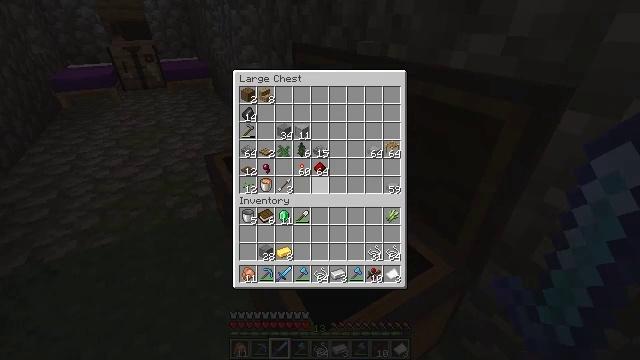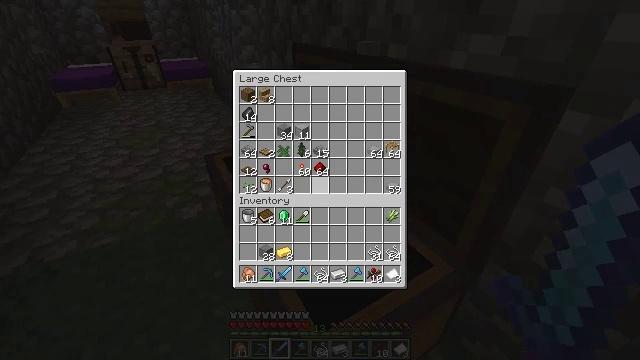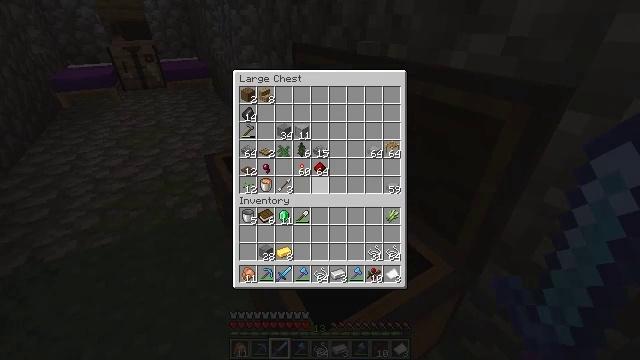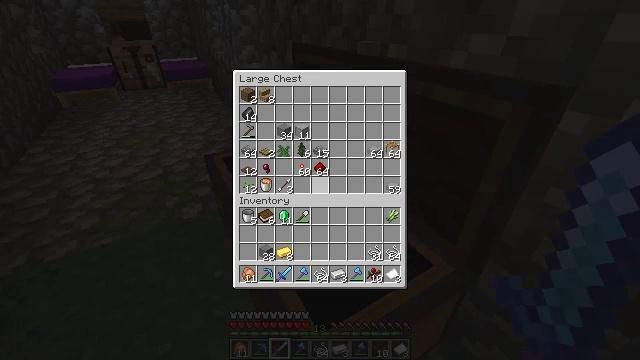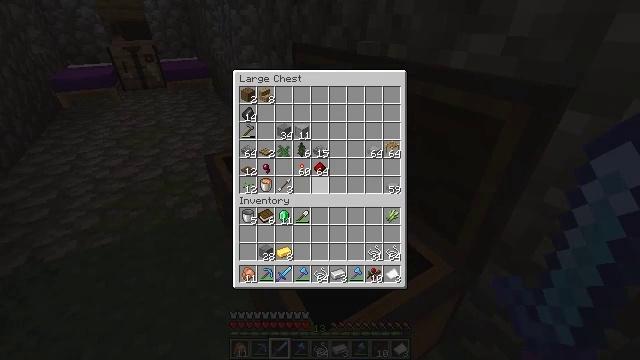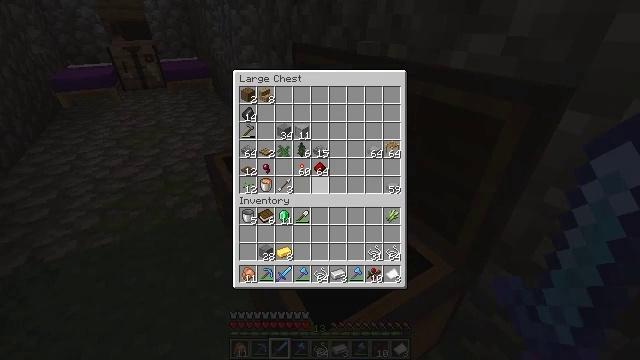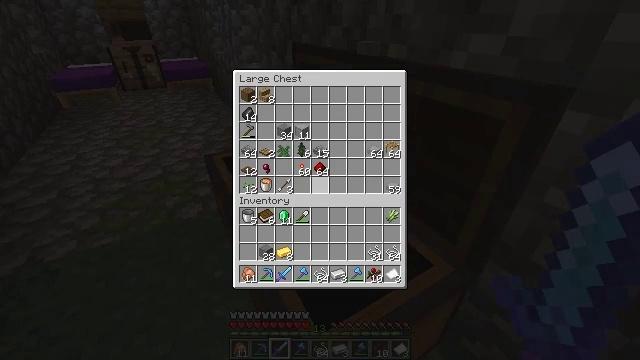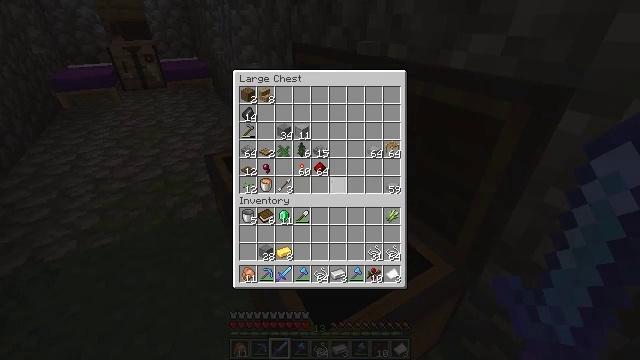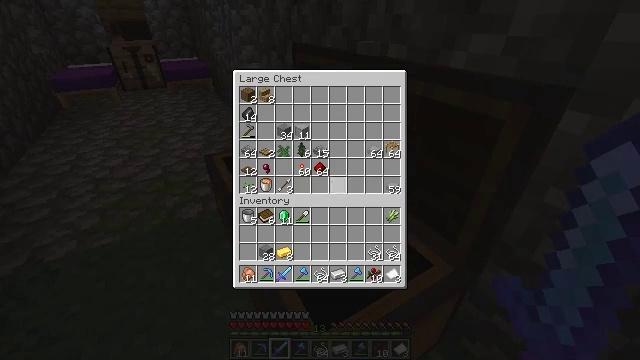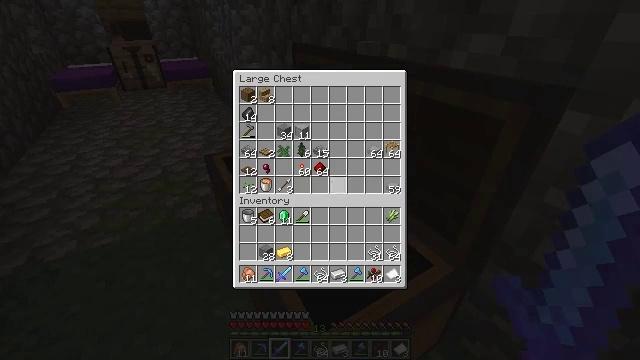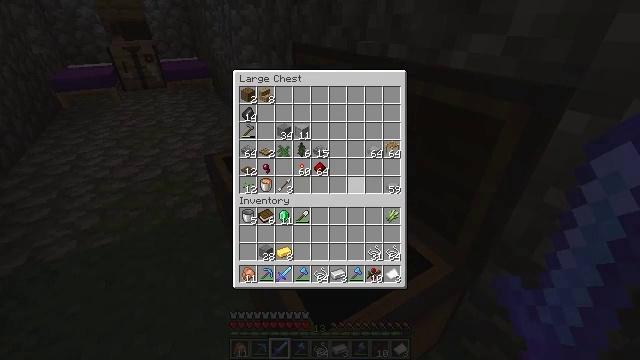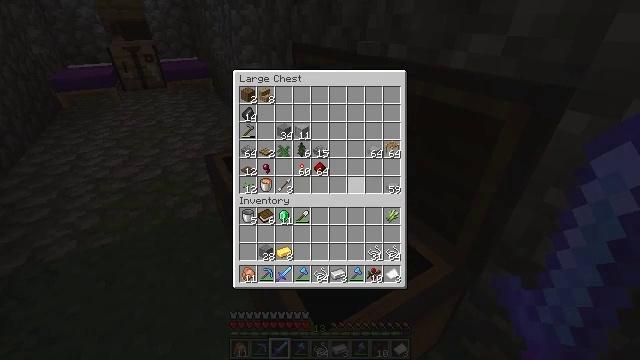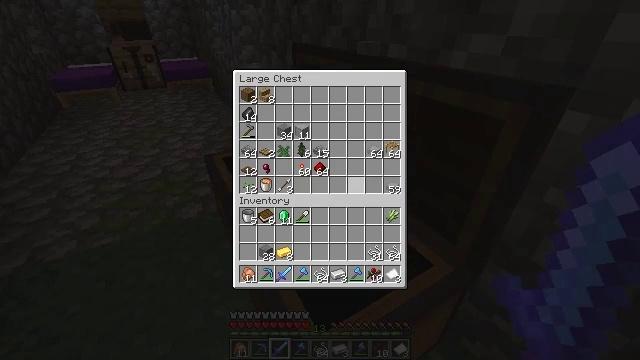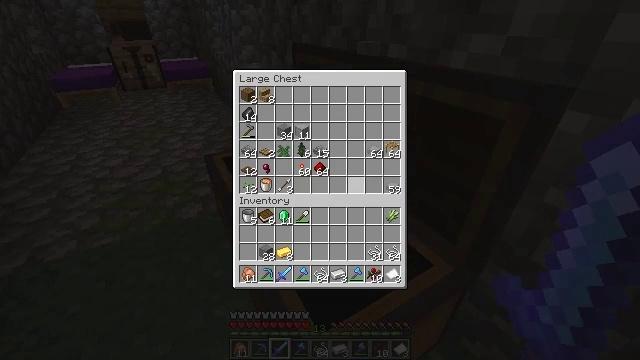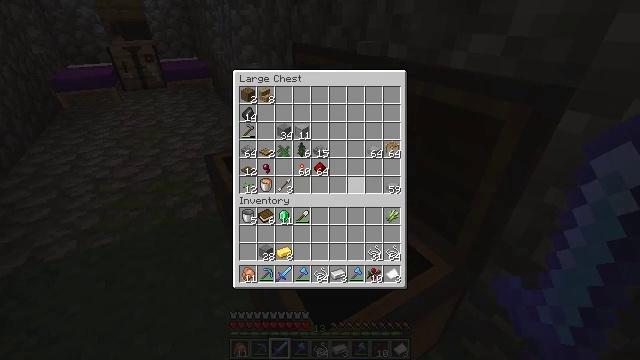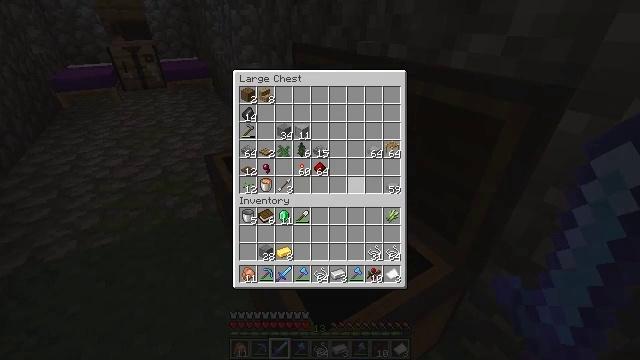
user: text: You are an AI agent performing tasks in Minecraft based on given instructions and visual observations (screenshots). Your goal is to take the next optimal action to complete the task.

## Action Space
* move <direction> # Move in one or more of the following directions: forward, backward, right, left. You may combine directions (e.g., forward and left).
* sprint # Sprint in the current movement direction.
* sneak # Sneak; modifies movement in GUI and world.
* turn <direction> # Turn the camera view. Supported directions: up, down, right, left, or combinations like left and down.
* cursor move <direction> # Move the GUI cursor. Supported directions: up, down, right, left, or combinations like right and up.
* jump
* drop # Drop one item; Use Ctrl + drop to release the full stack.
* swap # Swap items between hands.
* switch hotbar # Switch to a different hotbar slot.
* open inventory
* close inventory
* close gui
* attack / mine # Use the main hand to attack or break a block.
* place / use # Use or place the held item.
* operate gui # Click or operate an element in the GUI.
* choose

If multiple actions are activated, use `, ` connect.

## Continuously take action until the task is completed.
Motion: motion action
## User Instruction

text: Destroy the glass.
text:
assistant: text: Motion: no_op
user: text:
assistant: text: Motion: no_op
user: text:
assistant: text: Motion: no_op
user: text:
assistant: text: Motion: no_op
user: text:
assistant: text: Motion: no_op
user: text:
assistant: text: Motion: no_op
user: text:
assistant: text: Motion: no_op
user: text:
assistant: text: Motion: turn right
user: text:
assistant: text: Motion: no_op
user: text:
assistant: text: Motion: no_op
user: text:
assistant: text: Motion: no_op
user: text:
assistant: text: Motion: no_op
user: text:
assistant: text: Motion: no_op
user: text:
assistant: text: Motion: no_op
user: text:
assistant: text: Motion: no_op
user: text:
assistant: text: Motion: no_op
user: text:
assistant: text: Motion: no_op
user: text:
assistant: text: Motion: no_op
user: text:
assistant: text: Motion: no_op
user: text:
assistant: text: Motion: no_op
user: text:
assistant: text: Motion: no_op
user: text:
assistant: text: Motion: no_op
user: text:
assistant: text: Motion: no_op
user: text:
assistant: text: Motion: no_op
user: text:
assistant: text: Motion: no_op
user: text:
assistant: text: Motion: no_op
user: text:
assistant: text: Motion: no_op
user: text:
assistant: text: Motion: no_op
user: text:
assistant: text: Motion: no_op
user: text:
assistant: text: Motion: no_op